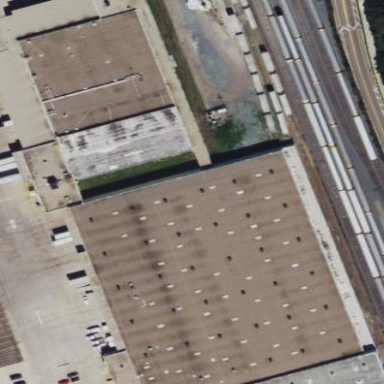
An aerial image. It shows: Warehouse.